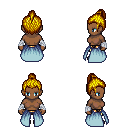
a pixel art fantasy rpg character, female body template, human, dark skin, overskirt, gold greaves, blonde short topknot hairstyle, white cloth bandages, four views (front, back, left, right), 2x2 character sprite sheet, small pixel art, hard edges, no anti-aliasing